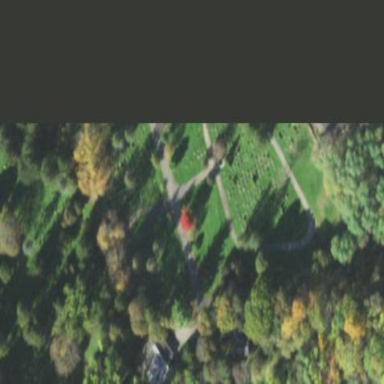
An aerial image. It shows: Cemetery.